Question: On clicking on the Populate Values button the div below the button should populate the values of the selected radio buttons of the preferred and home locations respectively
I want to do it unobtrusively without inline JavaScript

'''
<div id="form_block">
<div class="home-location">
<ul>
<li>Home Location</li>
<li>
<input type="radio" name="home-location" value="india" class="radio" id="home-india" /><label
for="home-india">India</label></li>
<li>
<input type="radio" name="home-location" value="usa" class="radio" id="home-usa" /><label
for="home-usa">USA</label></li>
</ul>
</div>
<div class="prefer-location">
<ul>
<li>Preferred Location</li>
<li>
<input type="radio" name="home-preferred" value="india" class="radio" id="preferred-india" /><label
for="preferred-india">India</label></li>
<li>
<input type="radio" name="home-preferred" value="usa" class="radio" id="preferred-usa" /><label
for="preferred-usa">USA</label></li>
</ul>
</div>
<div class="result">
My Home Location is: <span class="home-location-result"></span>and my preferred
location is: <span class="home-location-result"></span>
</div>
<input type="submit" value="Populate Values" id="ss" class="submit" />
'''
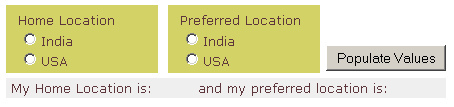
Answer: Modified your HTML. Provided an id attribute for your result spans
'''
$(function(){
$("#ss").click(function(){
// Find all input elements with type radio which are descendants of element with id 'form'
var filt = $("#form_block input:radio");
// Apply a filter to the above object with 'name='home-location'' and checked and get the value
var homeVal = filt.filter("[name='home-location']:checked").val();
// same as above
var preferredVal = filt.filter("[name='home-preferred']:checked").val();
// Set the text of the element width id 'home-location-result' with the computed value
$("#home-location-result").text(homeVal);
// same as above
$("#preferred-location-result").text(preferredVal);
return false;
});
});
'''
See a <URL>